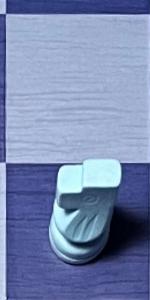
Label: Knight_White